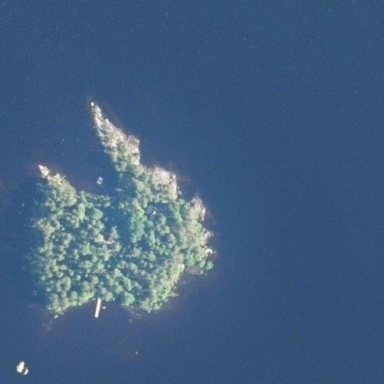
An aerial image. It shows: Islet.